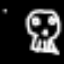
Label: squiggle